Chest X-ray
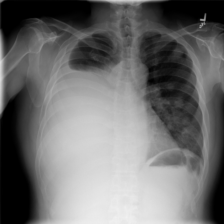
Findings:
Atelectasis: negative
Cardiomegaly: negative
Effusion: positive
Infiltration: negative
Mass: negative
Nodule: negative
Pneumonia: negative
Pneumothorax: negative
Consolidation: negative
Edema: negative
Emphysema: negative
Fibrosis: negative
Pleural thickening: negative
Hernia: negative